Field crop: maize
Growth stage: 2
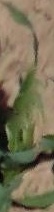
Species: maize